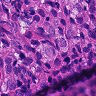
Metastatic tissue present: yes